Aerial crown-view tile of a tropical tree (Barro Colorado Island, Panama), acquired 20240611:
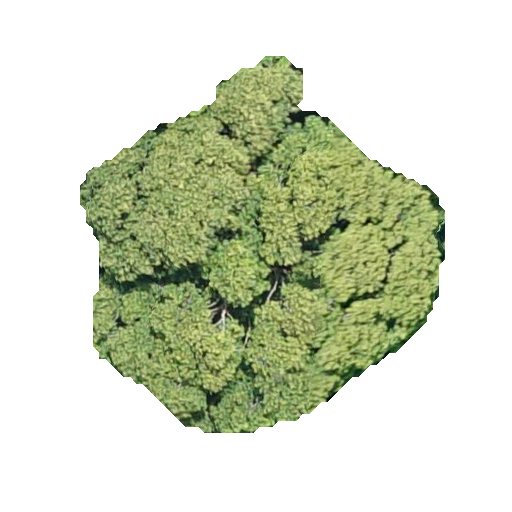
Species: Trichilia tuberculata
GBIF accepted scientific name: Trichilia tuberculata
Crown area: 143.99 m²